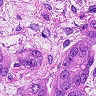
Metastatic tissue present: yes